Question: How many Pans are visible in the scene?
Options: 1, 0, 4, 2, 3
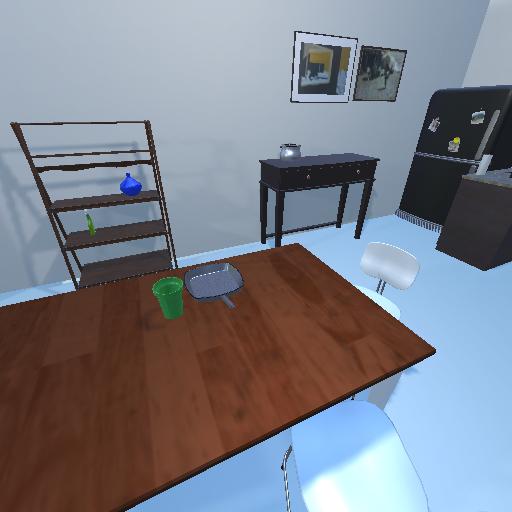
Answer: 1